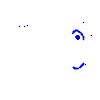
Particle: pion